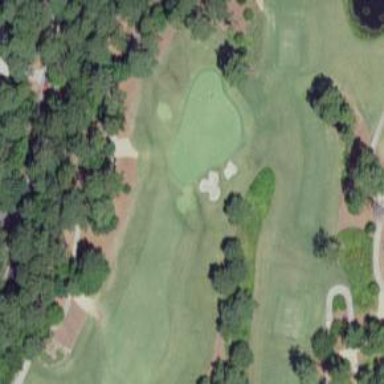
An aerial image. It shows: Path designated for golf carts.